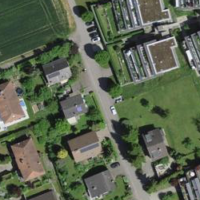
EUNIS habitat code: 54
Species observed at this site:
Lathyrus vernus